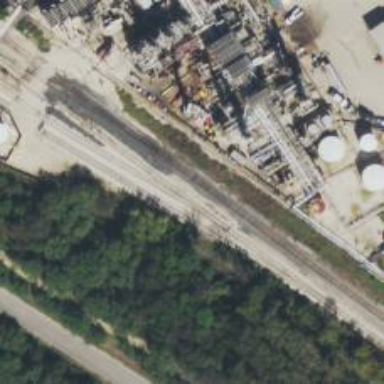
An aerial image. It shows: Railway spur for freight transportation carrying petroleum.